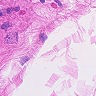
Metastatic tissue present: no